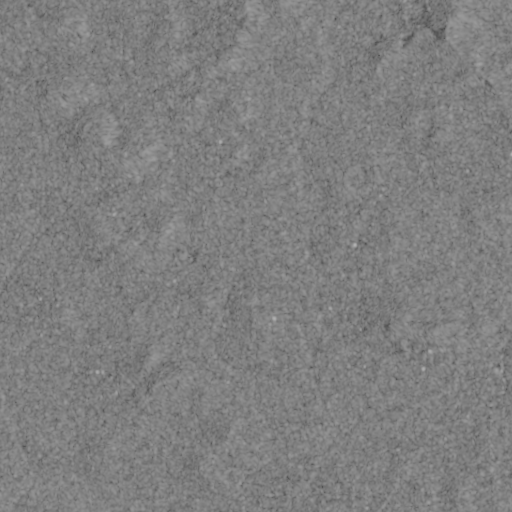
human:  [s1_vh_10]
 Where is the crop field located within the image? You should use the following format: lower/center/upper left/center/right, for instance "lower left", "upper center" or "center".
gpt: The crop field is located in the center left of the image.
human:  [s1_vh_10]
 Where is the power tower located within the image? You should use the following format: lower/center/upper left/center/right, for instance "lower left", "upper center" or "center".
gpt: The power tower is located in the left of the image.
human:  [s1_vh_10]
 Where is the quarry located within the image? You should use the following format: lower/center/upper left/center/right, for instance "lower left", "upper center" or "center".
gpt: The quarry is located in the upper right of the image.
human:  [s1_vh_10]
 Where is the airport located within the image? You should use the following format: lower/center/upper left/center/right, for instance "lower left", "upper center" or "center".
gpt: There is no airport in the image.

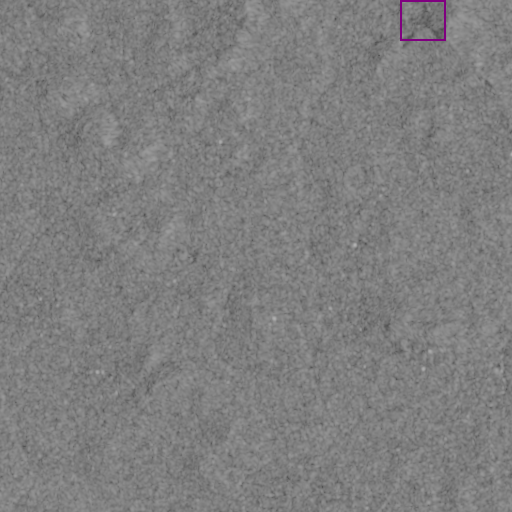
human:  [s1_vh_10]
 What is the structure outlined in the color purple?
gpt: The structure outlined in purple is a quarry.
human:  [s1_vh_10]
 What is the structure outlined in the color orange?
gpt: There is no orange outline.